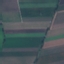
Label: AnnualCrop